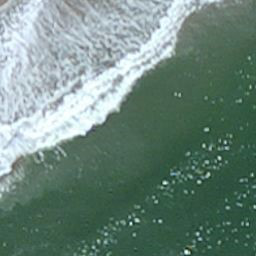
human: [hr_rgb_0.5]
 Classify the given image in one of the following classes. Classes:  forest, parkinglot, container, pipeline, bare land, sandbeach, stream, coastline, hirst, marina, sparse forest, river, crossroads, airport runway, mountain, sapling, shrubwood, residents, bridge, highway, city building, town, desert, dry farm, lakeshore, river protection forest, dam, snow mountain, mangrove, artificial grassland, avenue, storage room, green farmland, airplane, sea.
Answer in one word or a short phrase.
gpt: coastline